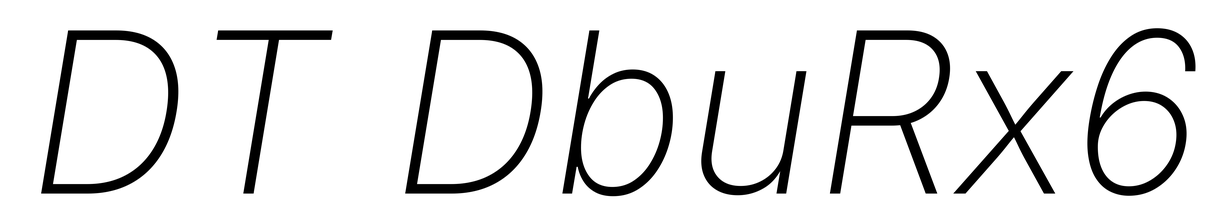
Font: Inter-Italic_ExtraLight_Italic